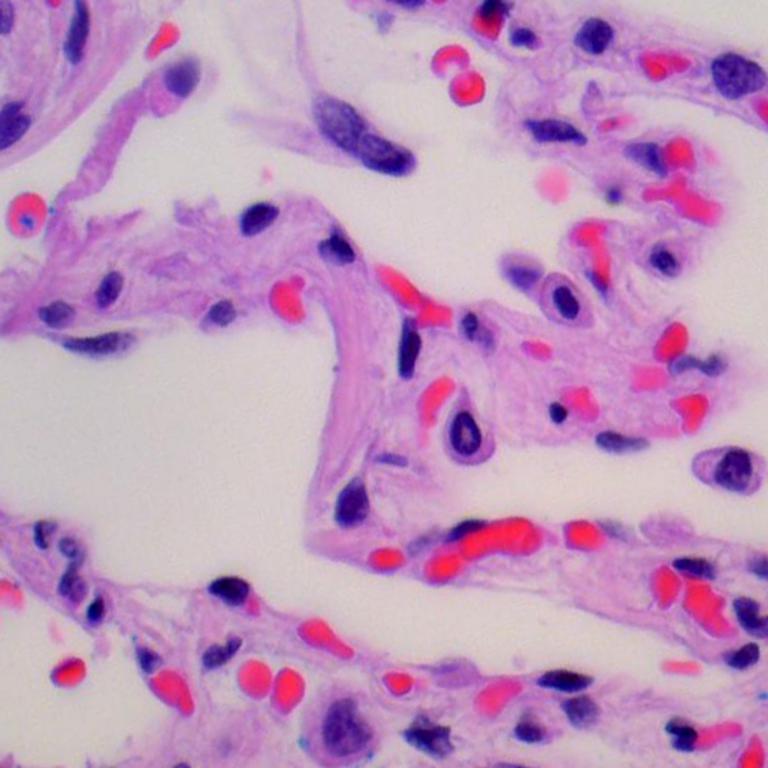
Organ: lung
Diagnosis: benign